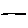
Label: line